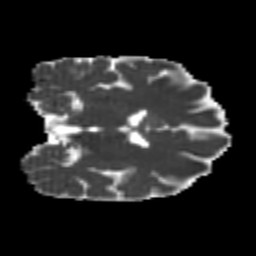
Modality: MD
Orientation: coronal
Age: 21
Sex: female
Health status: healthy
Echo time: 0.074 s